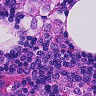
Metastatic tissue present: yes